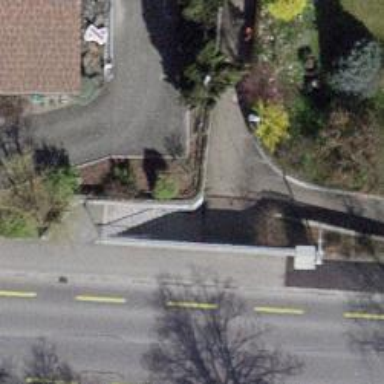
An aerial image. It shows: Footway tunnel.